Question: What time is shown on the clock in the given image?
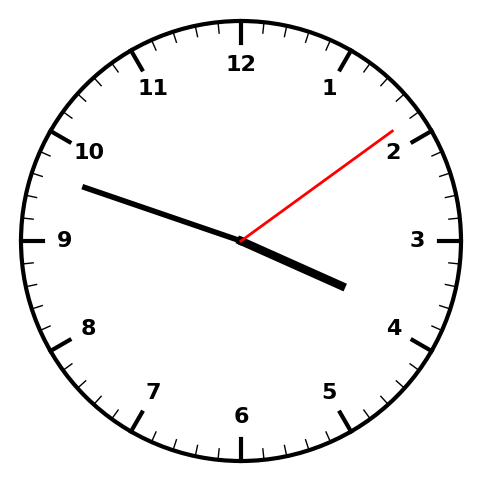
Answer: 03:48:09